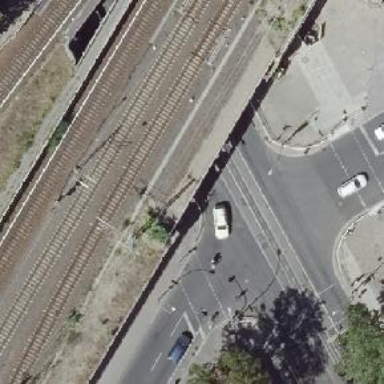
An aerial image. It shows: Road with traffic signals.